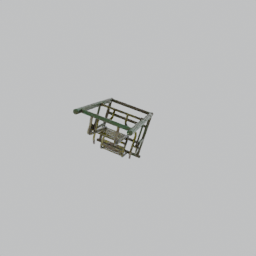
Label: tools